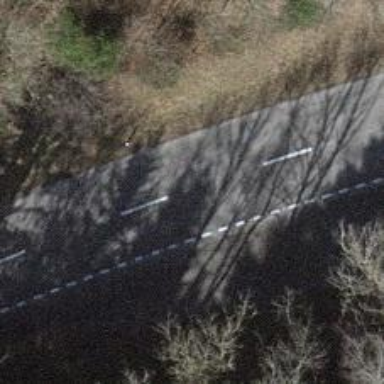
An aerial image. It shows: Tertiary road with asphalt surface.